Question: I'm trying to convert this image bubble(Below), so i can use it to upload my images when the user creates the account, for example when the user hovers of the image bubble it will display an "Upload profile image" and when the user clicks it, it should prompt them to upload an image. Can anyone push me in the right direction to achieve this?

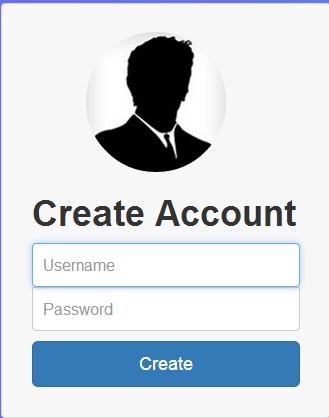
Answer: I'm assuming you know how image uploading works, if not, please do specify.
In css, have you tried:
'''
form{
position: absolute;
opacity: 0;
/* You'll need to fine-tune this part */
top: 50px;
left:50px;
/* If you want, you can add a transition on opacity */
}
form:hover{
opacity:1
}
'''